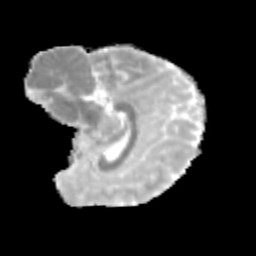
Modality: MD
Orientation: sagittal
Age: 11
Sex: male
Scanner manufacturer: siemens
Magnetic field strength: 3 T
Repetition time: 3.8 s
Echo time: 0.07 s